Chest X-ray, PA view. Patient: 61 years old, sex M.
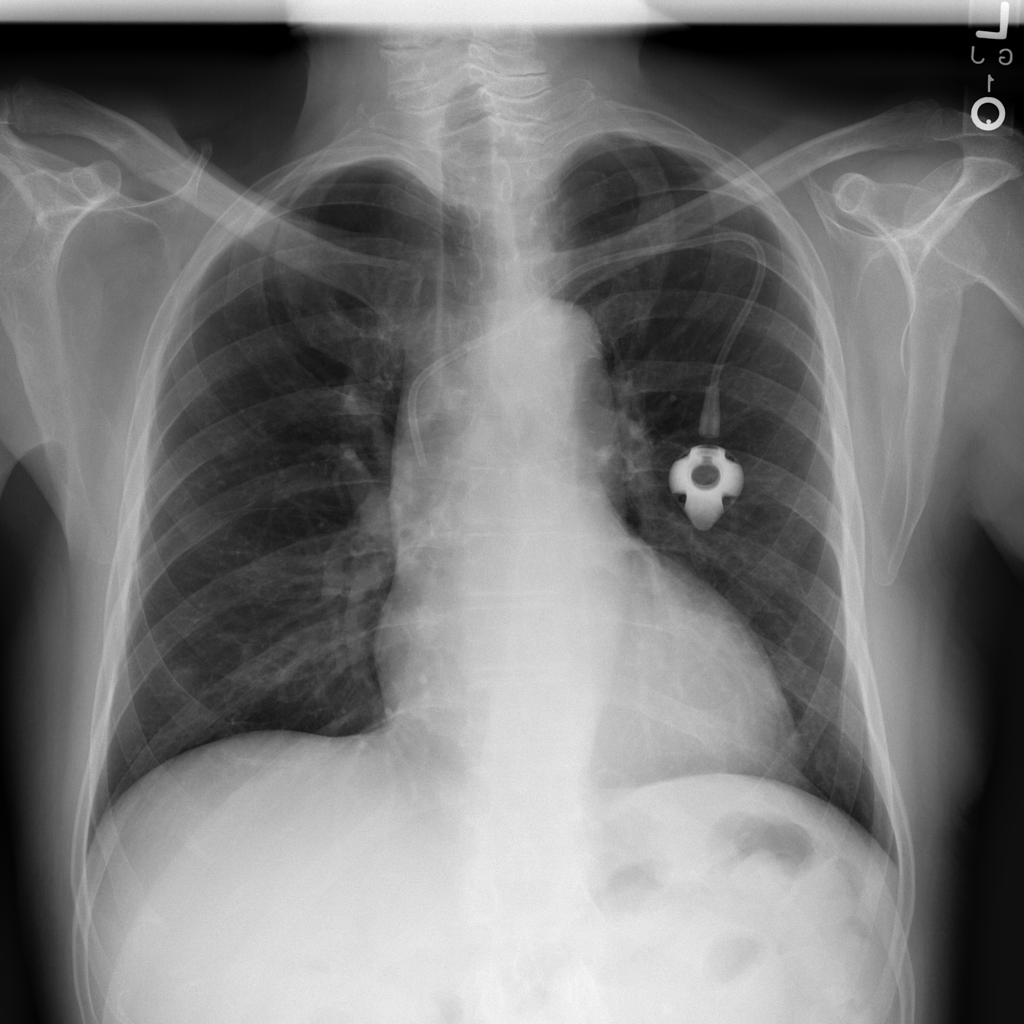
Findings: No Finding